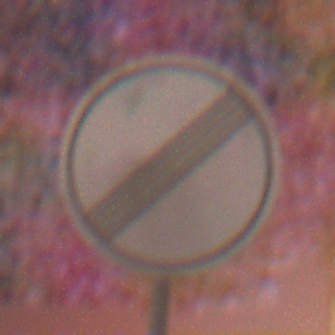
Verkehrszeichen: EndeSaemtlicherBegrenzungen
Umgebung: Outdoor, Nature
Tageszeit: Night
Wetter: Clear
Licht: Natural
Jahreszeit: NotSpecified
Kontrast: LowContrast